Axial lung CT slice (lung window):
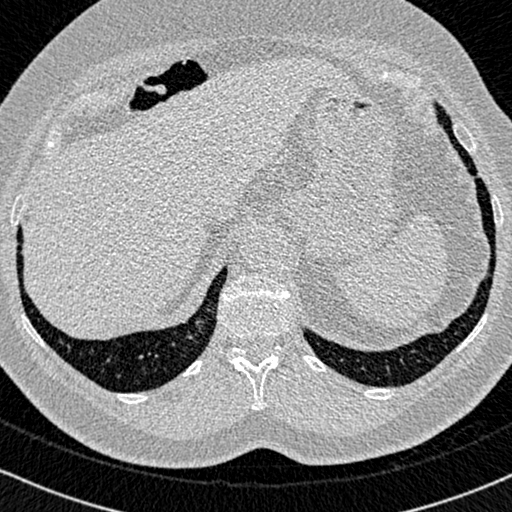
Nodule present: no